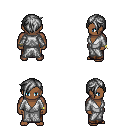
a pixel art fantasy rpg character, male body template, human, dark skin, white robe, robe skirt, gray pixie cut hairstyle, bracelets, four views (front, back, left, right), 2x2 character sprite sheet, small pixel art, hard edges, no anti-aliasing